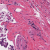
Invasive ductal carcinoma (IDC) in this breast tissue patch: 0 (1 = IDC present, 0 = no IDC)